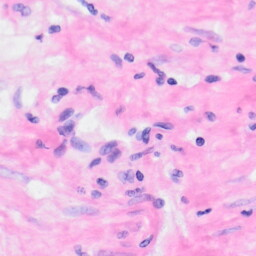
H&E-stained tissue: Kidney